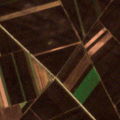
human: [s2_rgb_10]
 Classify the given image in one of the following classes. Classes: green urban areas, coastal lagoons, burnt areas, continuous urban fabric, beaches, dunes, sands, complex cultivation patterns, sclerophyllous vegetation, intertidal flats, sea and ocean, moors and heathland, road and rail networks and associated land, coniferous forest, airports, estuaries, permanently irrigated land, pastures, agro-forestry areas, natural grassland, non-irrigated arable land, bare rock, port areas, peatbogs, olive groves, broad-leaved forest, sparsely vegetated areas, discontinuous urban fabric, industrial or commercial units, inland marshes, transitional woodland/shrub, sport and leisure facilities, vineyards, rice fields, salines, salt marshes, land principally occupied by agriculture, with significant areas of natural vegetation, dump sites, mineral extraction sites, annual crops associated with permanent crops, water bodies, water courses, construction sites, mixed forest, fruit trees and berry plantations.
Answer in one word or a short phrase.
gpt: non-irrigated arable land